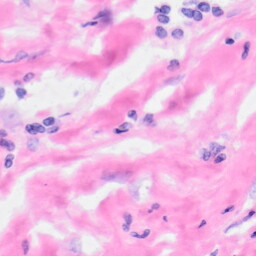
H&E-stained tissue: Kidney